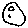
Label: moon